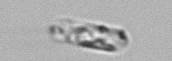
Label: Dactyliosolen_fragilissimus